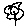
Label: flower